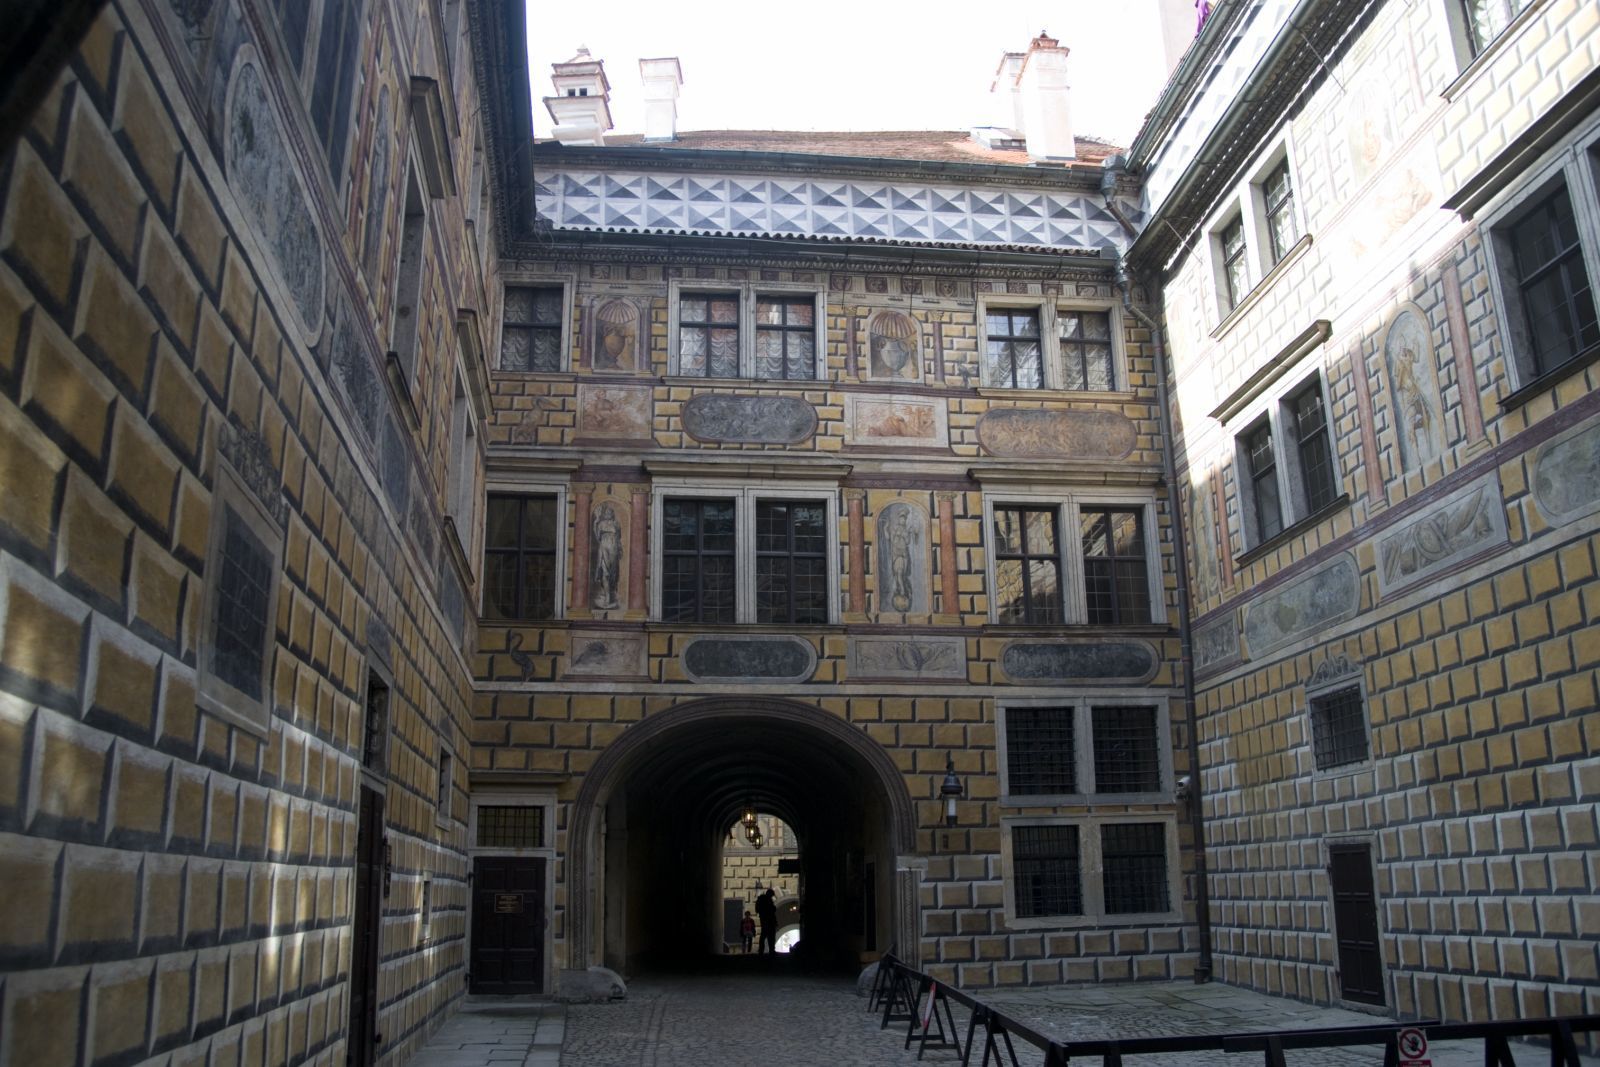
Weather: rainy
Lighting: day
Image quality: good
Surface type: walking surface
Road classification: corridor
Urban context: semi-dense urban cluster
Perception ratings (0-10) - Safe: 8.8, Lively: 5.95, Beautiful: 7.35, Boring: 6.98, Depressing: 2.43, Wealthy: 4.35